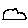
Label: cloud